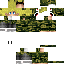
A male human skin with green skin, wearing blonde long hair dressed in a yellow hoodie and brown pants, featuring a closed mouth.